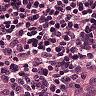
Metastatic tissue present: yes